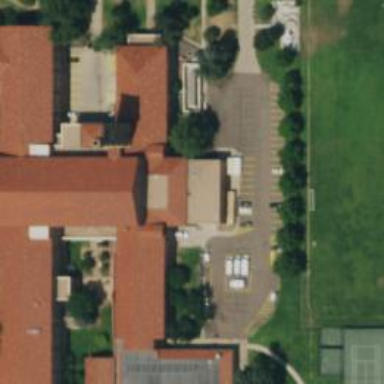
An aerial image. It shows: School.